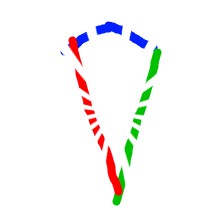
Shape: kite